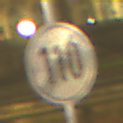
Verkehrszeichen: EndeGeschwindigkeit110
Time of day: Night
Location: Outdoor (Urban)
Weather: Overcast
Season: NotSpecified
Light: Artificial